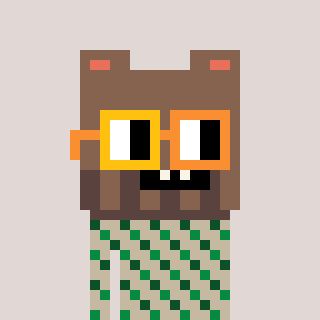
a pixel art character with square yellow and orange glasses, a bear-shaped head and a bege-colored body on a warm background